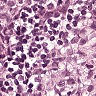
Metastatic tissue present: yes